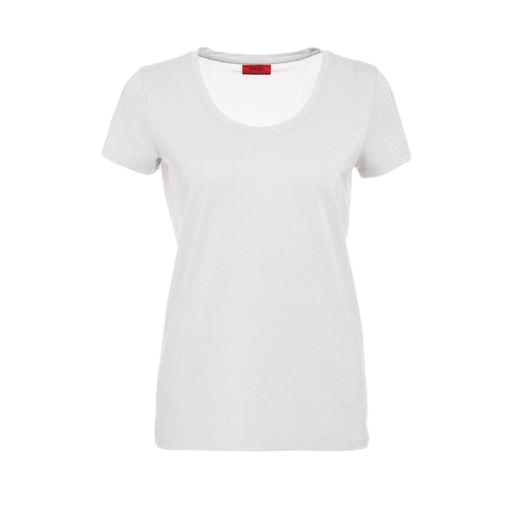
scoop neck t-shirt, scoop-neck tee, white scoop-neck jersey tee, white background